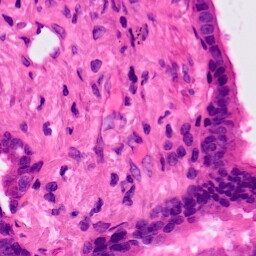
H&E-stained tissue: Lung